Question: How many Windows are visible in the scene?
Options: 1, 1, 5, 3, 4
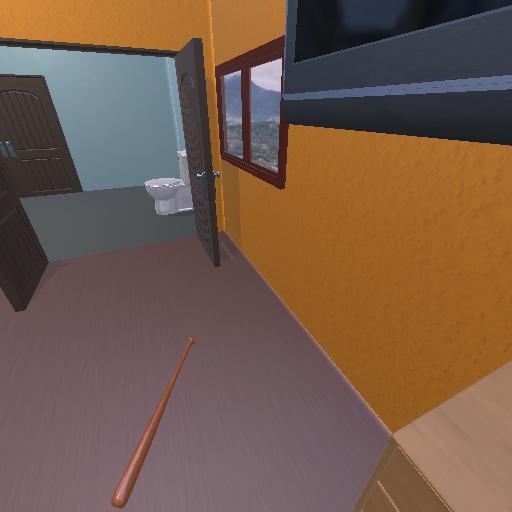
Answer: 1